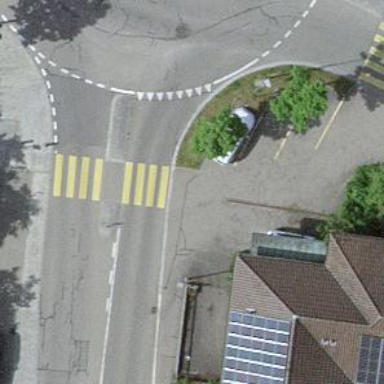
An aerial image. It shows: Zebra crossing on the road.